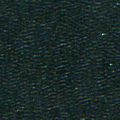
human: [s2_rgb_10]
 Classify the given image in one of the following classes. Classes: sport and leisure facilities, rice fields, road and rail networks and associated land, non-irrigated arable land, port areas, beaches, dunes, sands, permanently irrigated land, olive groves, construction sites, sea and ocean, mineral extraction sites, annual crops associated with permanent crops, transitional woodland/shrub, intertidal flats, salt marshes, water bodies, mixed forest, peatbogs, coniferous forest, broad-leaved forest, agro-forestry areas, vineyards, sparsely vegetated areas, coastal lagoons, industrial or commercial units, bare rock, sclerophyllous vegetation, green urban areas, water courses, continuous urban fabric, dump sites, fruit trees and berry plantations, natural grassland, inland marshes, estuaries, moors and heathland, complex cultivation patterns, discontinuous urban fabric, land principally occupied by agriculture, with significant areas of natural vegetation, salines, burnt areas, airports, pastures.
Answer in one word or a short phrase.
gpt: sea and ocean